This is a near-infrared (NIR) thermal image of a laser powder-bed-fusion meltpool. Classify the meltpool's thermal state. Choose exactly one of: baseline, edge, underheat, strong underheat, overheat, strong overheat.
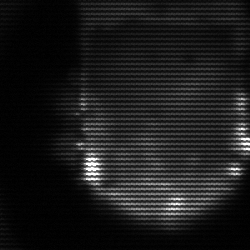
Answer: baseline